Question: Count the number of objects in the diagram.
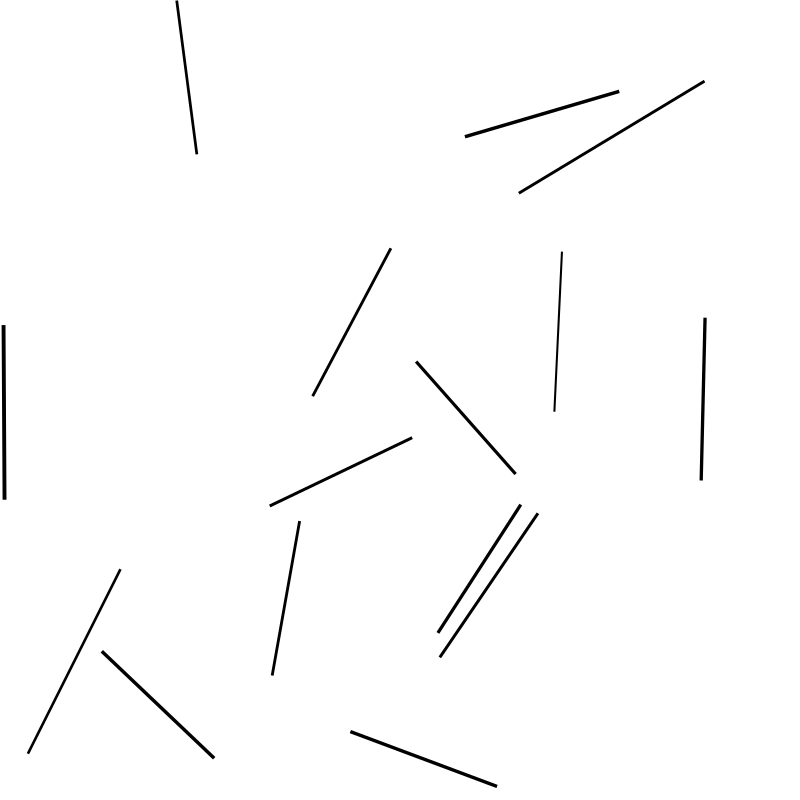
Answer: 15